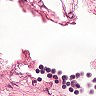
Metastatic tissue present: no